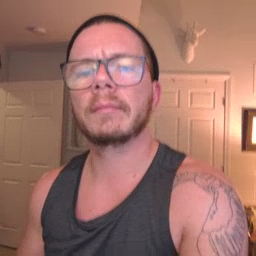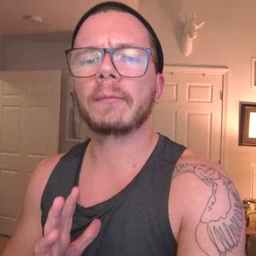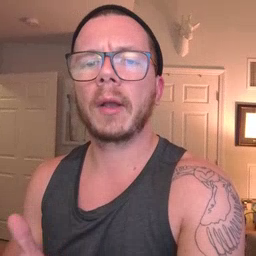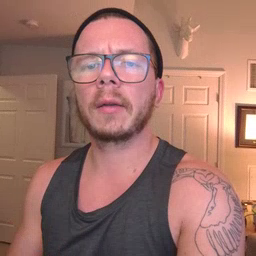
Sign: fine